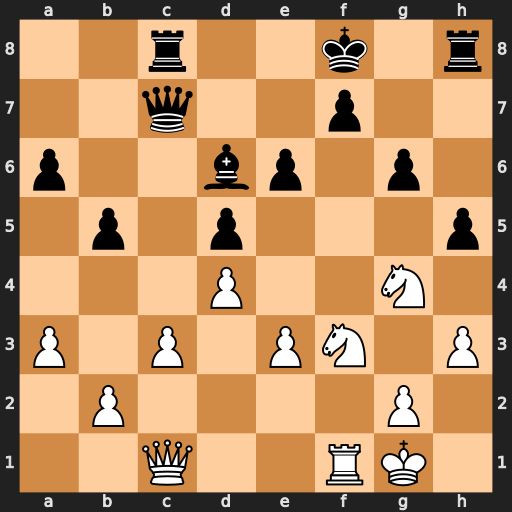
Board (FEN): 2r2k1r/2q2p2/p2bp1p1/1p1p3p/3P2N1/P1P1PN1P/1P4P1/2Q2RK1
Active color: w
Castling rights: -
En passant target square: -
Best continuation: Ng5 hxg4 Nxe6+ Kg8 Nxc7